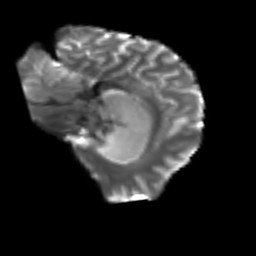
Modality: T2w
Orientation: sagittal
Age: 31
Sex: female
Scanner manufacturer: siemens
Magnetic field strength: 3 T
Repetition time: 4.5 s
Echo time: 0.103 s